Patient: sex M, age 69
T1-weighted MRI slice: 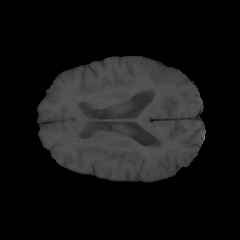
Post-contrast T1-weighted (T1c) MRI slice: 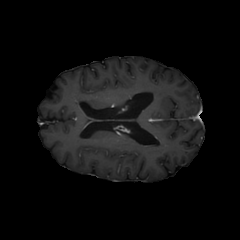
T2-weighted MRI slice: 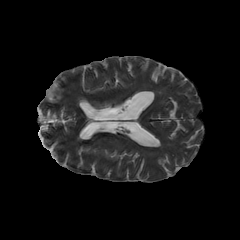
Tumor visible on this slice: no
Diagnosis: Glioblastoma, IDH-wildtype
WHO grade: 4